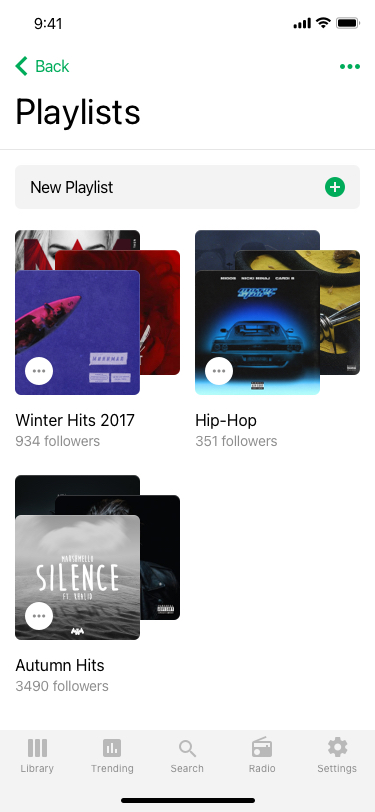
Text in this UI design:
KK
9:41 AM
Back
Playlists
Winter Hits 2017
934 followers
Hip-Hop
351 followers
Autumn Hits
3490 followers
New Playlist
Settings
Radio
Search
Trending
Library